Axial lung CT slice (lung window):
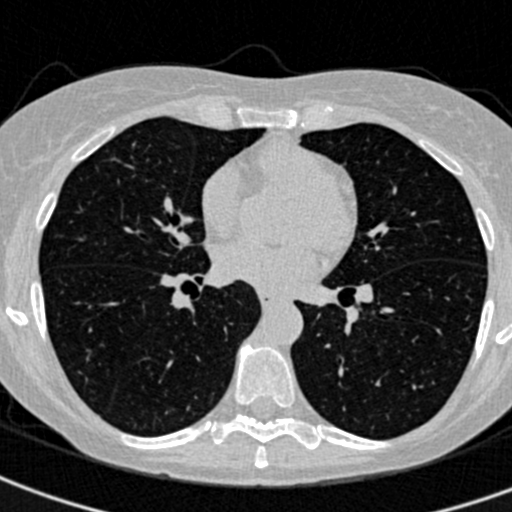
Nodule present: no